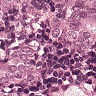
Metastatic tissue present: yes